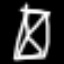
Label: hourglass